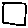
Label: square